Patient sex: F
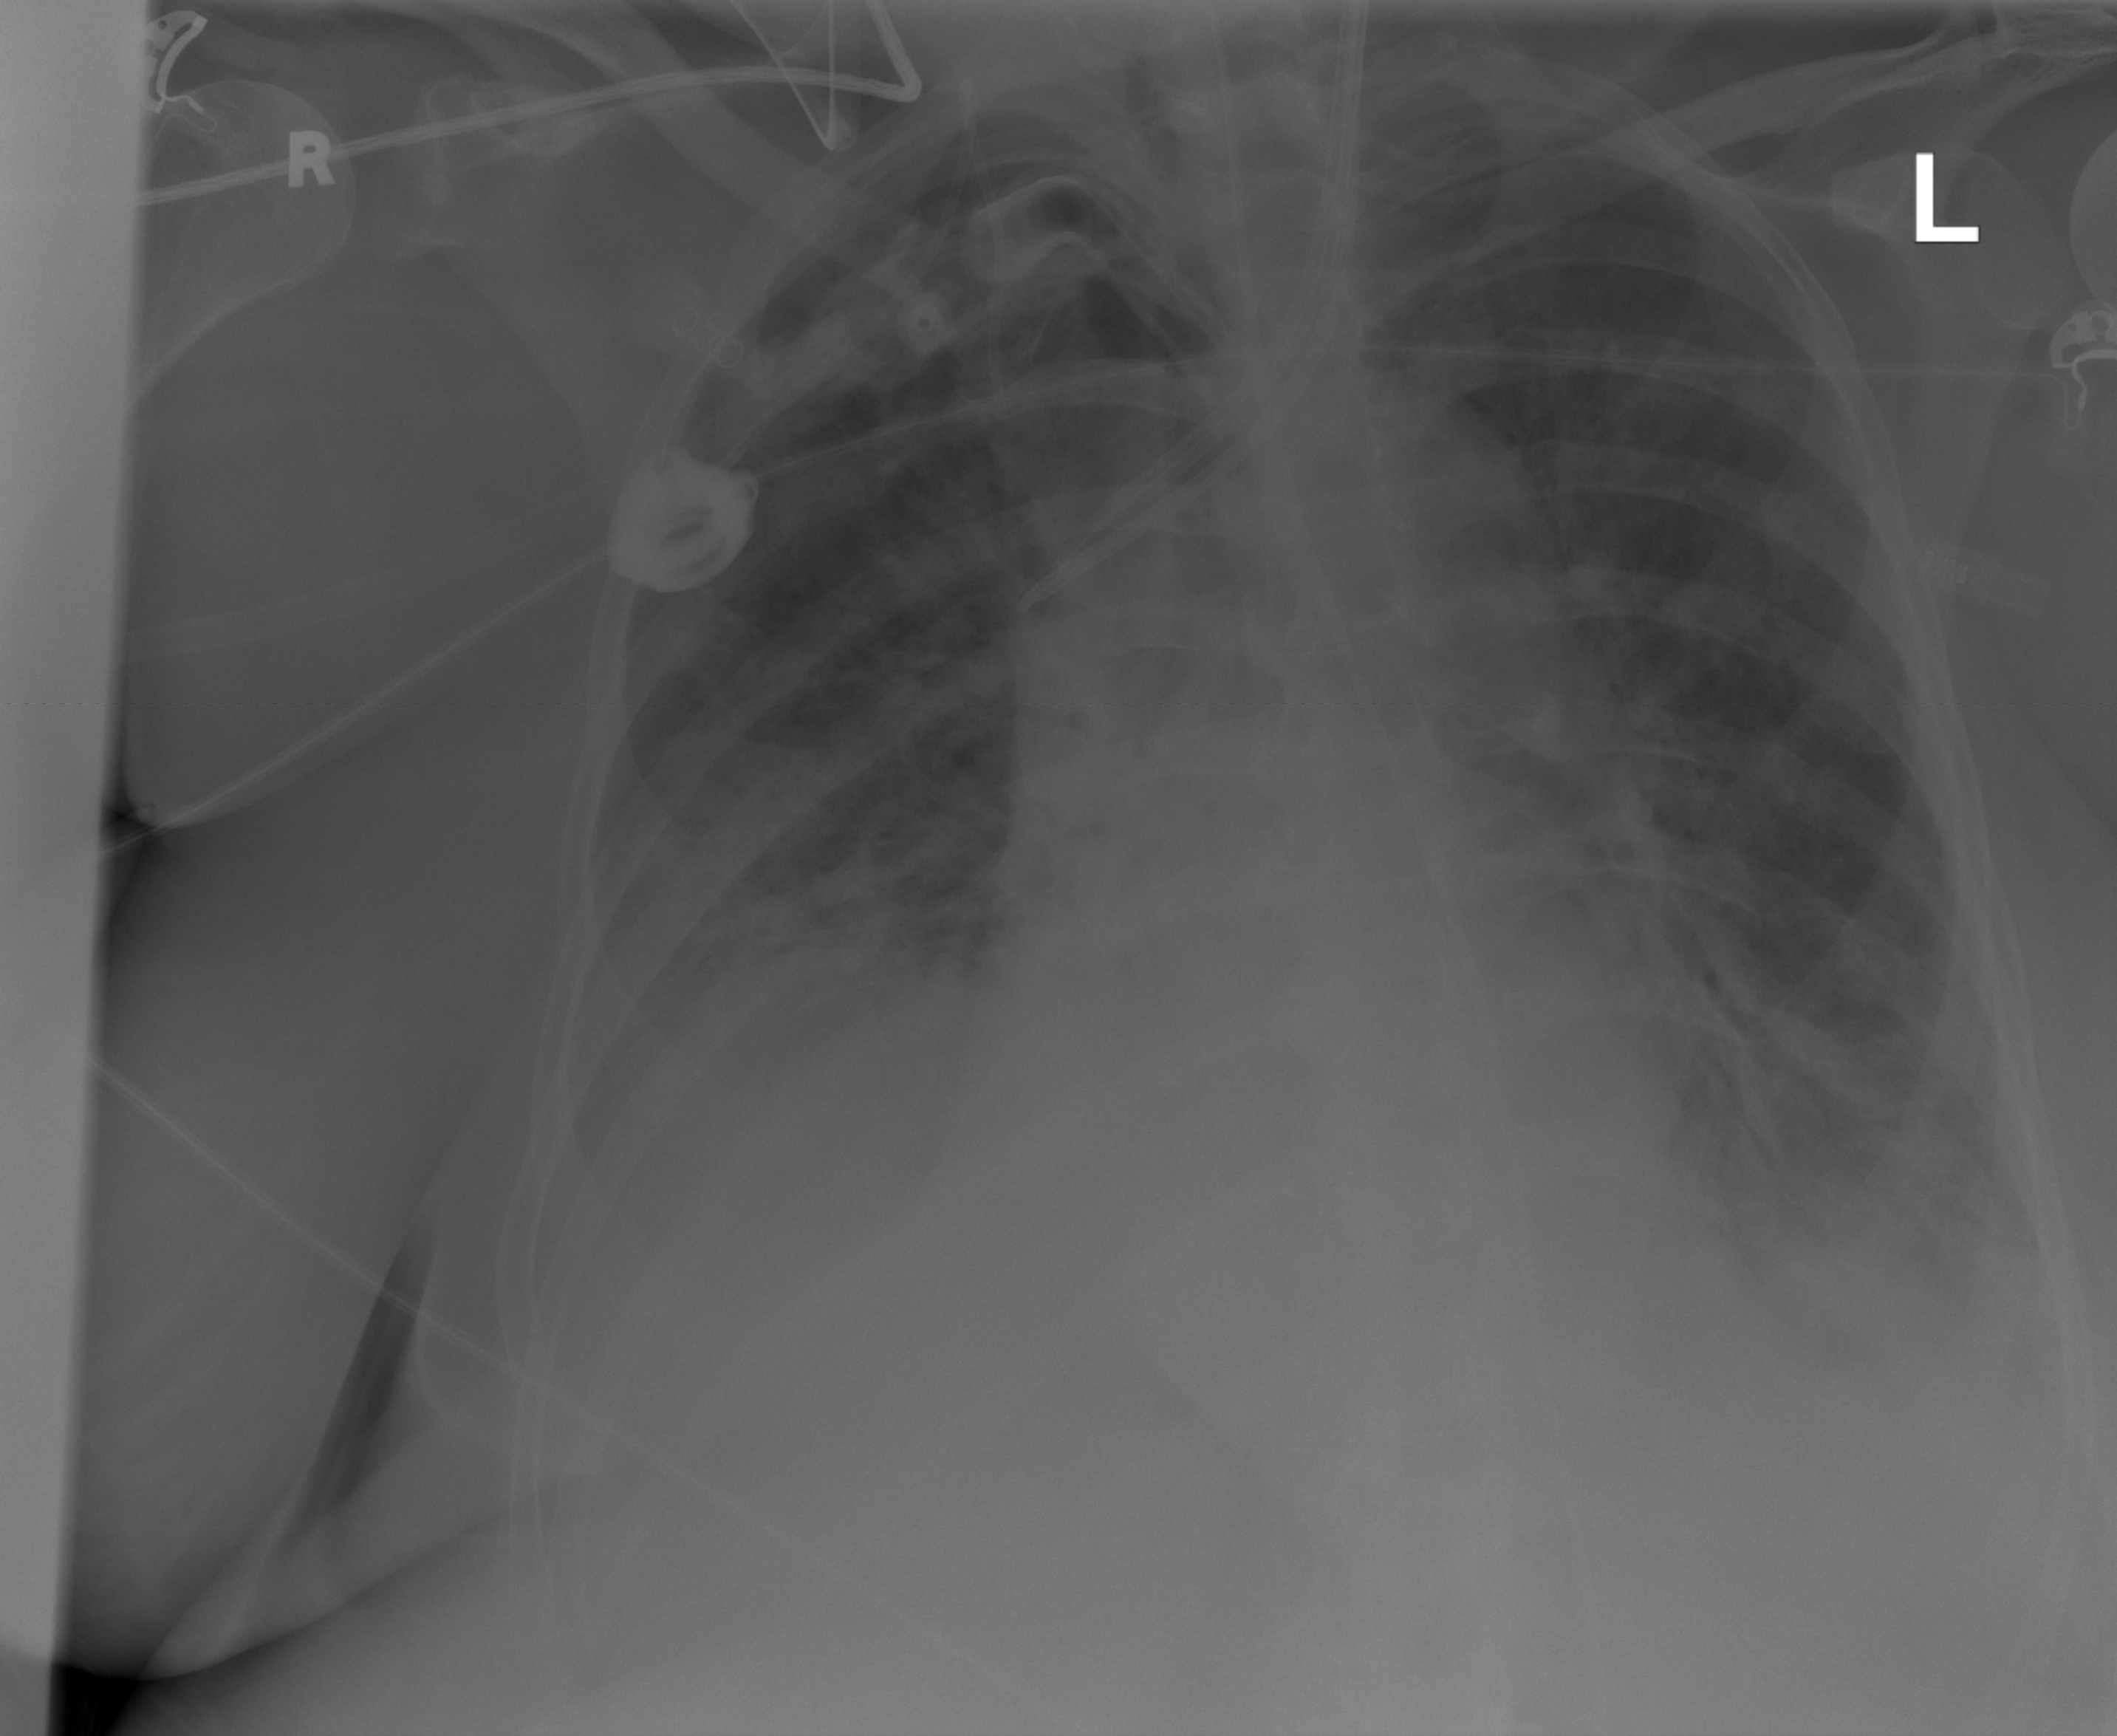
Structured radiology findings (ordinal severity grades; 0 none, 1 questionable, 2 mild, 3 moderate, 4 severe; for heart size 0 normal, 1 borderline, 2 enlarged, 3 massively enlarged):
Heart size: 0
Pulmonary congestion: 2
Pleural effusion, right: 2
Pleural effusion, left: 2
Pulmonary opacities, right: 3
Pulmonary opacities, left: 3
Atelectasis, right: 2
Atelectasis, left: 2